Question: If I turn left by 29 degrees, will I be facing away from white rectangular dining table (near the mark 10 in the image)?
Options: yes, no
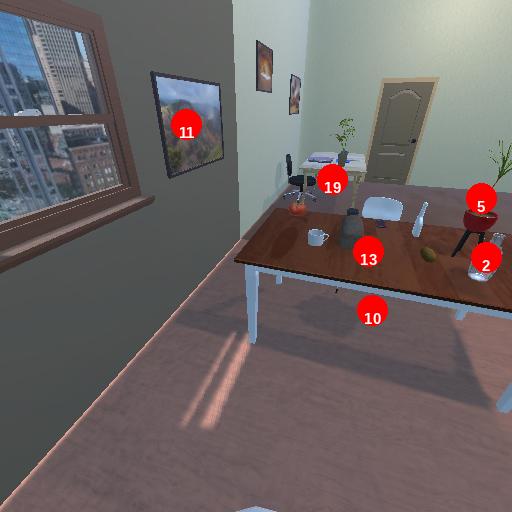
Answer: yes